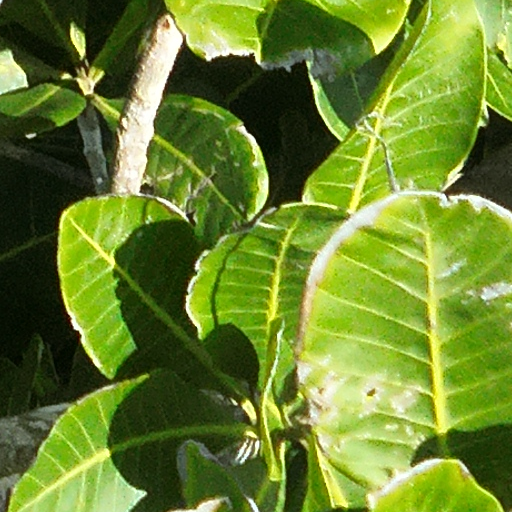
Species: Anacardium excelsum
GBIF accepted scientific name: Anacardium excelsum
Crown area (m\u00b2): 212.989